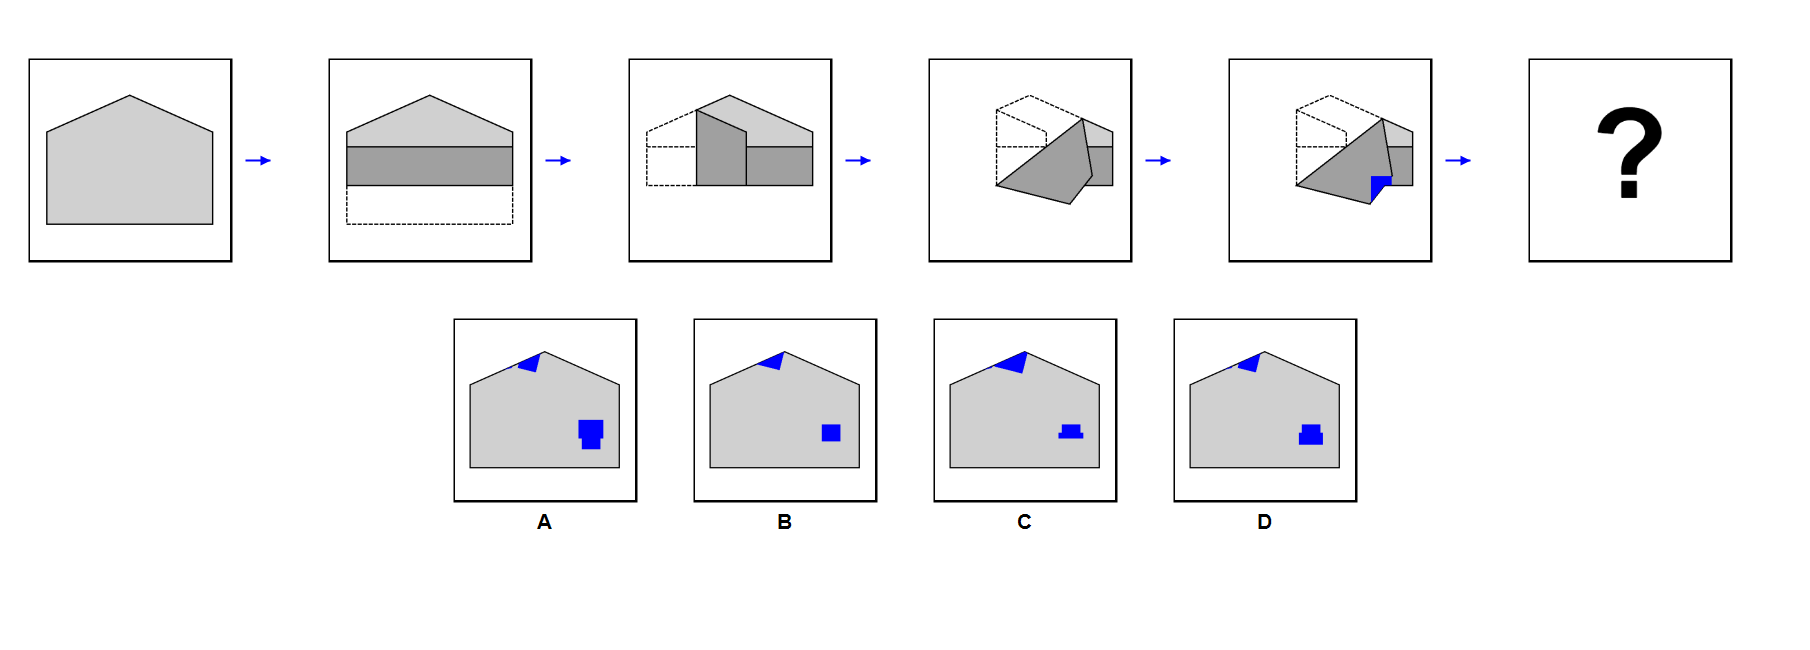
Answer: B